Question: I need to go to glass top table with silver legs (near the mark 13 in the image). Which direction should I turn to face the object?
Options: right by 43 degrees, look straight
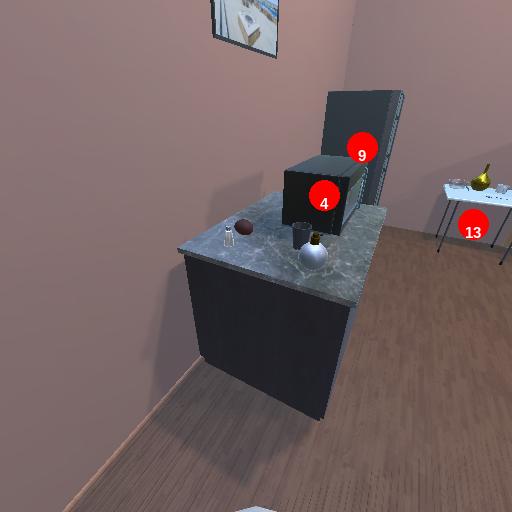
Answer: right by 43 degrees